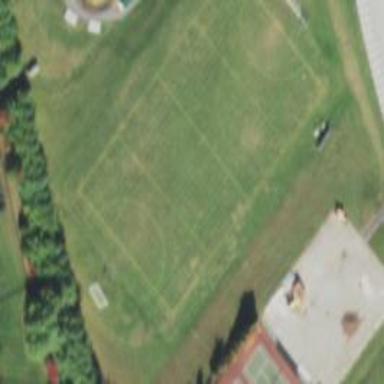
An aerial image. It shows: Pitch designated for soccer and lacrosse.